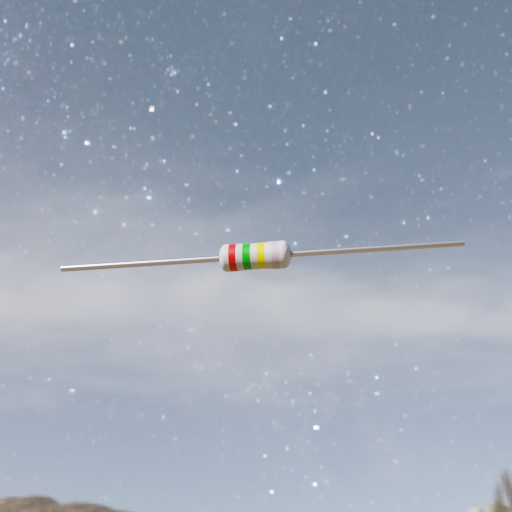
Resistor colour bands (in order): red, green, yellow, silver